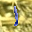
Label: 1